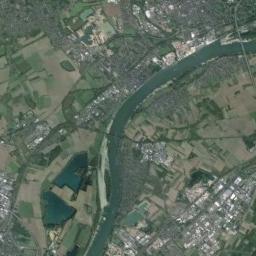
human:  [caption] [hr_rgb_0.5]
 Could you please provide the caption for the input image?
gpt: The dark green river is flanked by some fields and villages .

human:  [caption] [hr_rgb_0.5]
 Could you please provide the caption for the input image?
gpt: A curvy turquoise river with green and tan mixed fields and cities on both sides .

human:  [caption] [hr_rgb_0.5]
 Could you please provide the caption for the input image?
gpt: The river goes through farmland and houses .

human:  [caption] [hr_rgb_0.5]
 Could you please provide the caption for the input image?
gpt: There are many trees on either side of the river .

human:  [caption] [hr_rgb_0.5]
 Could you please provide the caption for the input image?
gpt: There are many buildings and green farmlands near the river .